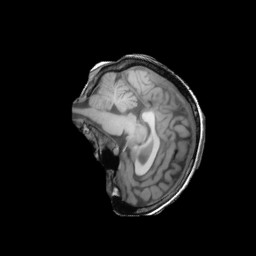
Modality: T1w
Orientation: sagittal
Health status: ill
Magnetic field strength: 3 T